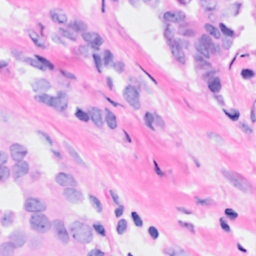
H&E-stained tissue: Breast